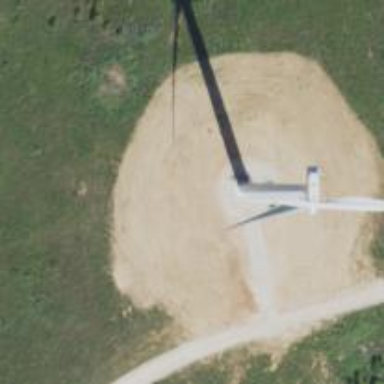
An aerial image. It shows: Wind generator powered by wind turbines of horizontal axis type. It is manufactured by Vestas.